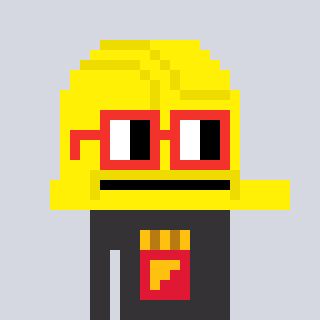
a pixel art character with square red glasses, a construction helmet-shaped head and a grayscale-colored body on a cool background